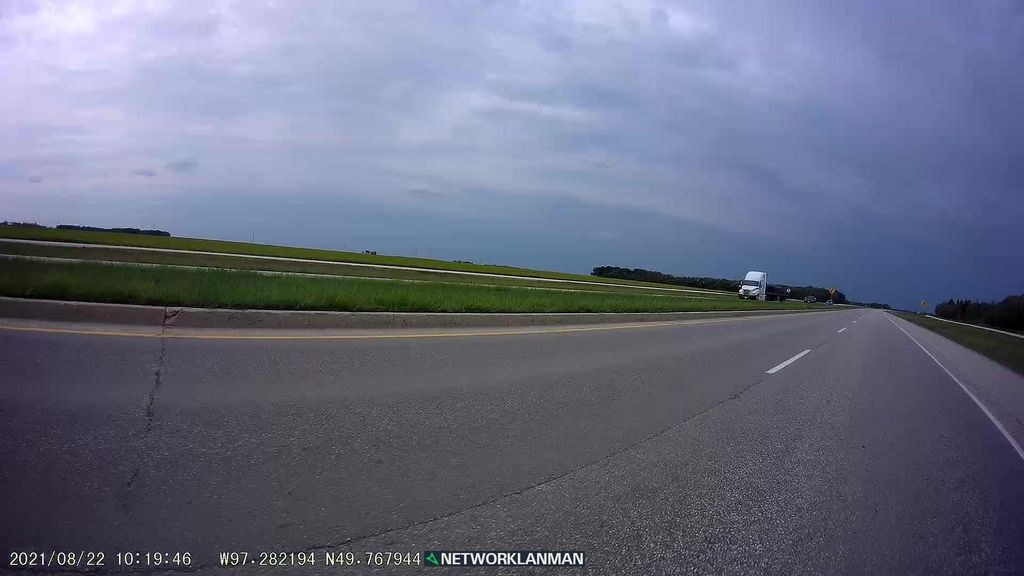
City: winnipeg